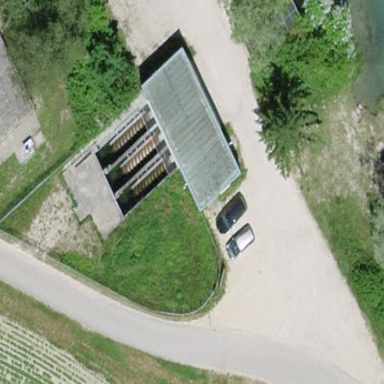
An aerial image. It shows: Service building.